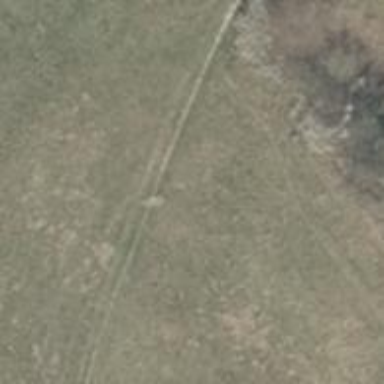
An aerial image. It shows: Grassy track with grade 5 track type.